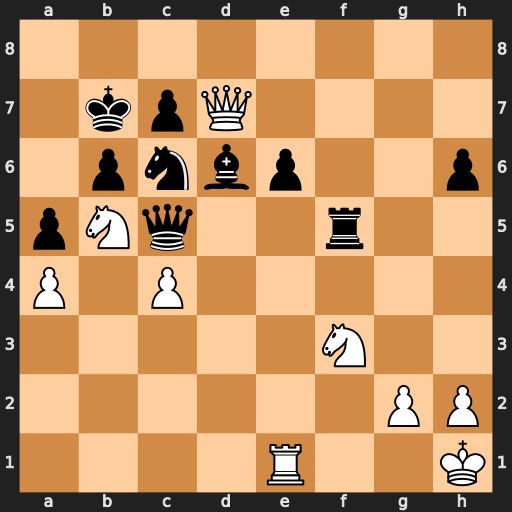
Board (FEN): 8/1kpQ4/1pnbp2p/pNq2r2/P1P5/5N2/6PP/4R2K
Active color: w
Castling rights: -
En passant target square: -
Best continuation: Rxe6 Ne5 Nxd6+ Qxd6 Rxd6 Nxd7 Rxd7